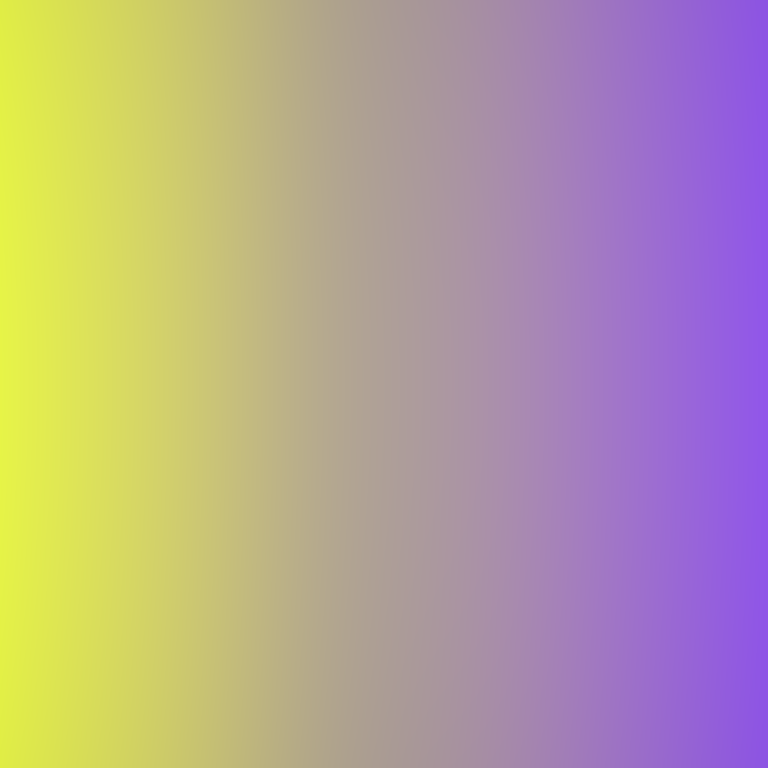
Abstract light effect, smooth gradient from yellow to purple, calm atmosphere, soft glow, no room, no furniture, no objects.